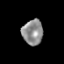
Tissue: prostate
Cell type: T cells
Senescence score: 0.3402
Nuclear area (px): 506
Mean DAPI intensity: 144.128